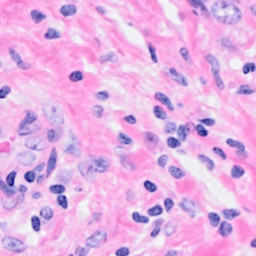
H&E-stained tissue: Breast